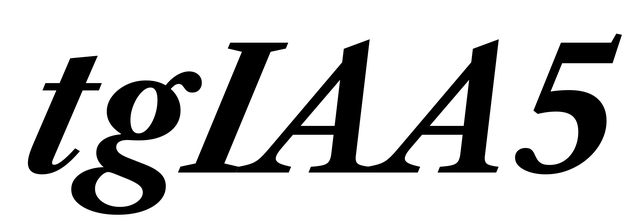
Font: LibreCaslonText-Italic_Bold_Italic